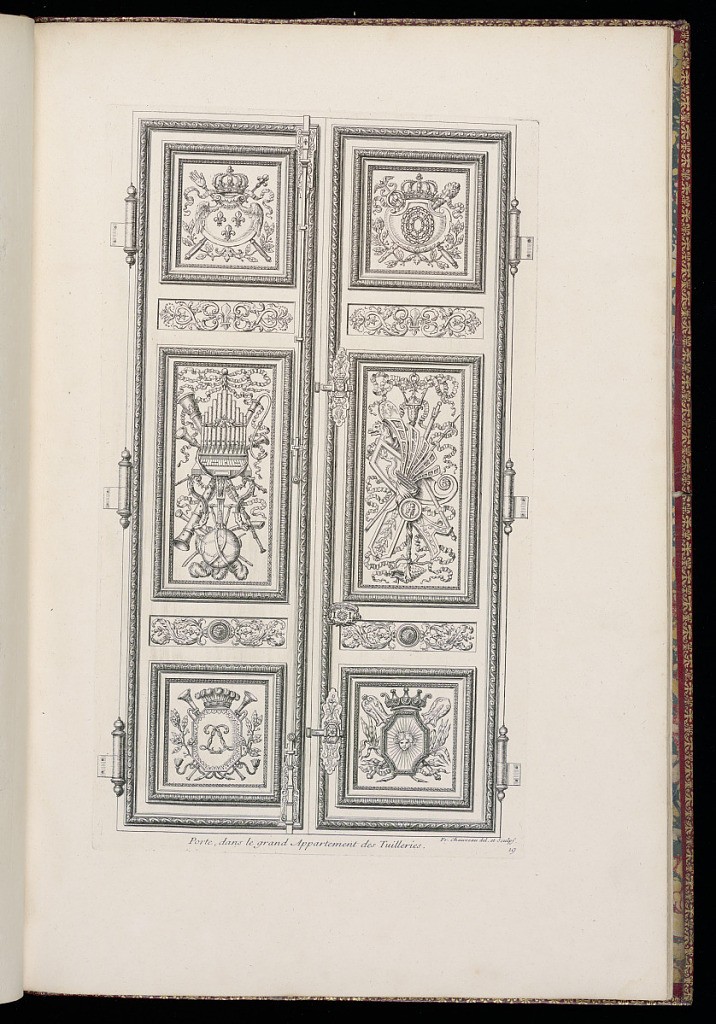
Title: Porte, dans le grand Appartement des Tuilleries
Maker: François Chauveau, French, 1613 – 1676
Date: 1710
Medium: Etching on laid paper
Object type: Bound print
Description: Nineteenth plate from a series of prints depicting the ornament and interiors of the King's apartment at the Royal palaces of the Louvre and the Tuileries, part of the Cabinet du Roi (King's Cabinet) series published by the Imprimerie Royale. The plate illustrates a double door from the Grand Apartment of the Tuileries Palace. The doors each have five ornamental panels and framed with egg and dart and wave running patterned borders. The panels feature heraldic devices, interlaced L's, fleurs-de-lys, crowns, Apollo's head, acanthus and palm leaves, foliage, fleurons, trophies with musical instruments, shells, and arms and armor, ribbons, and rosettes. The locks are highly decorative with similar ornament. The plate is titled, signed, and numbered.